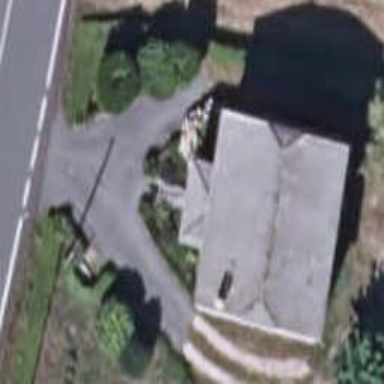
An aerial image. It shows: Simple house.